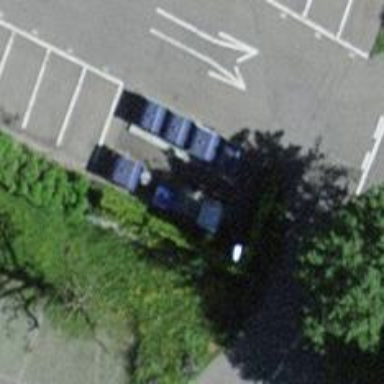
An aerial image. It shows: Recycling container at amenity designated for recycling.